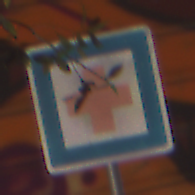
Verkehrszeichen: ErsteHilfe
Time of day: MorningAfternoon
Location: Outdoor (Urban)
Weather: Clear
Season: NotSpecified
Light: Natural